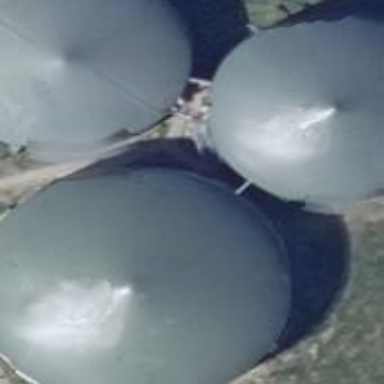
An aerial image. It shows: Storage tank building.